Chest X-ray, PA view. Patient: 58 years old, sex F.
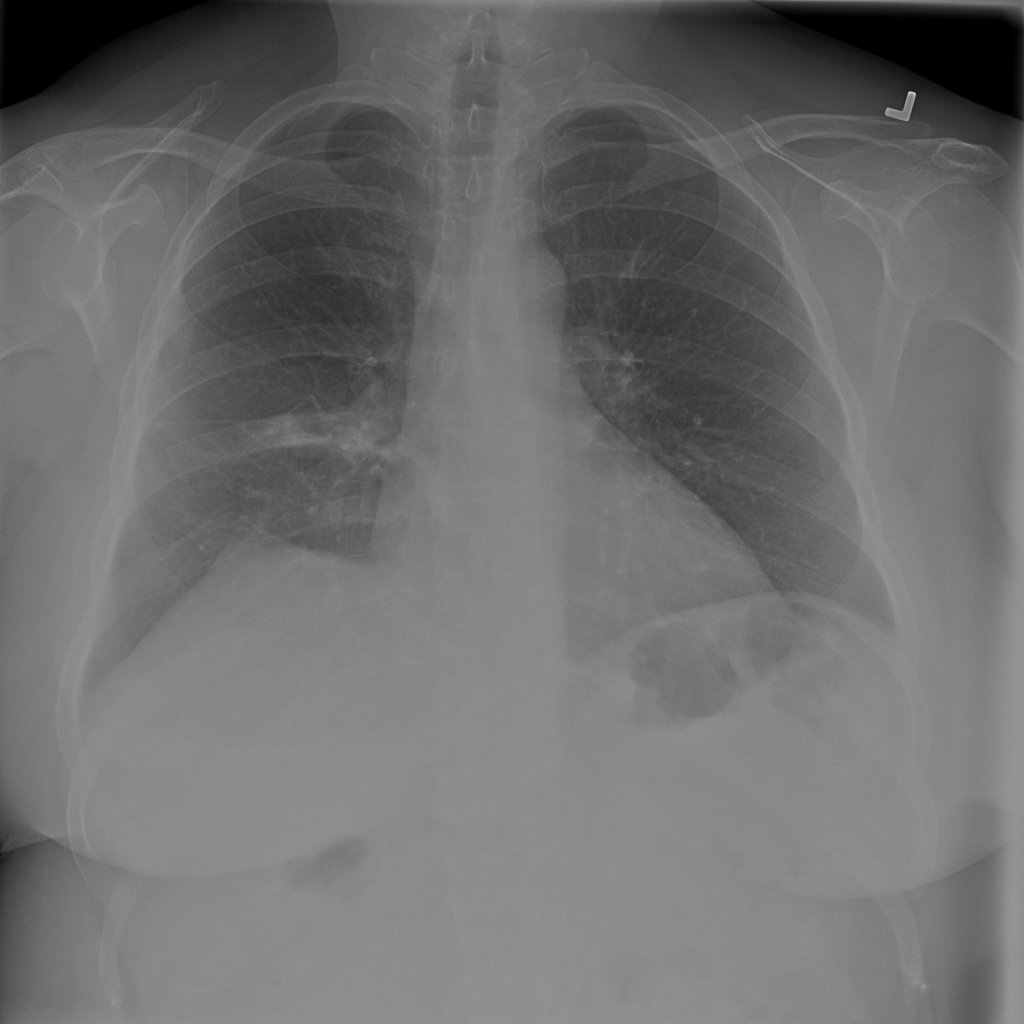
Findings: Infiltration, Nodule, Pleural_Thickening